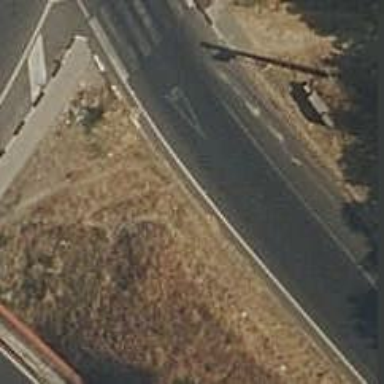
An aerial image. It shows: Road with "give way" sign.